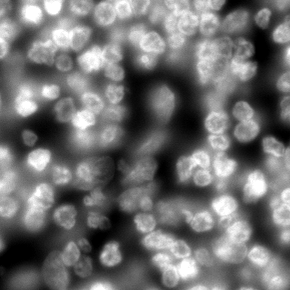
Tissue sample: colon
Magnification: 10.0x
Cell type: Stem and progenitor cells
Senescence state: senescent